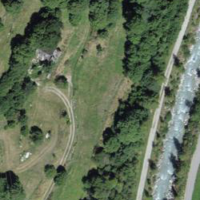
EUNIS habitat code: 26
Species observed at this site:
Phyllopertha horticola
Lanius collurio
Chiasmia clathrata
Aglais urticae
Campanula rotundifolia
Motacilla alba
Periparus ater